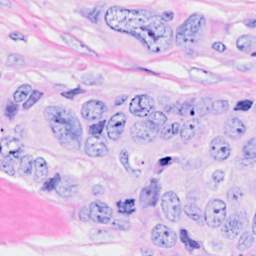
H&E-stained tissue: Breast